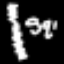
Label: squiggle